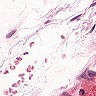
Metastatic tissue present: no